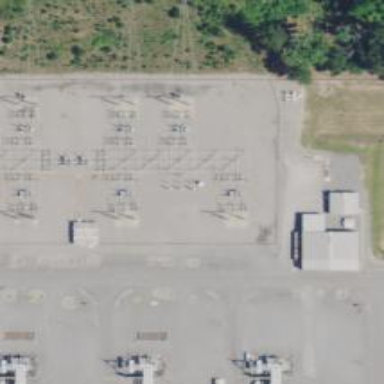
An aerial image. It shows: Switch for power supply.